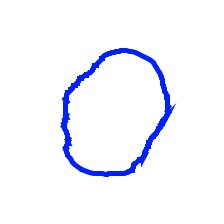
Shape: circle